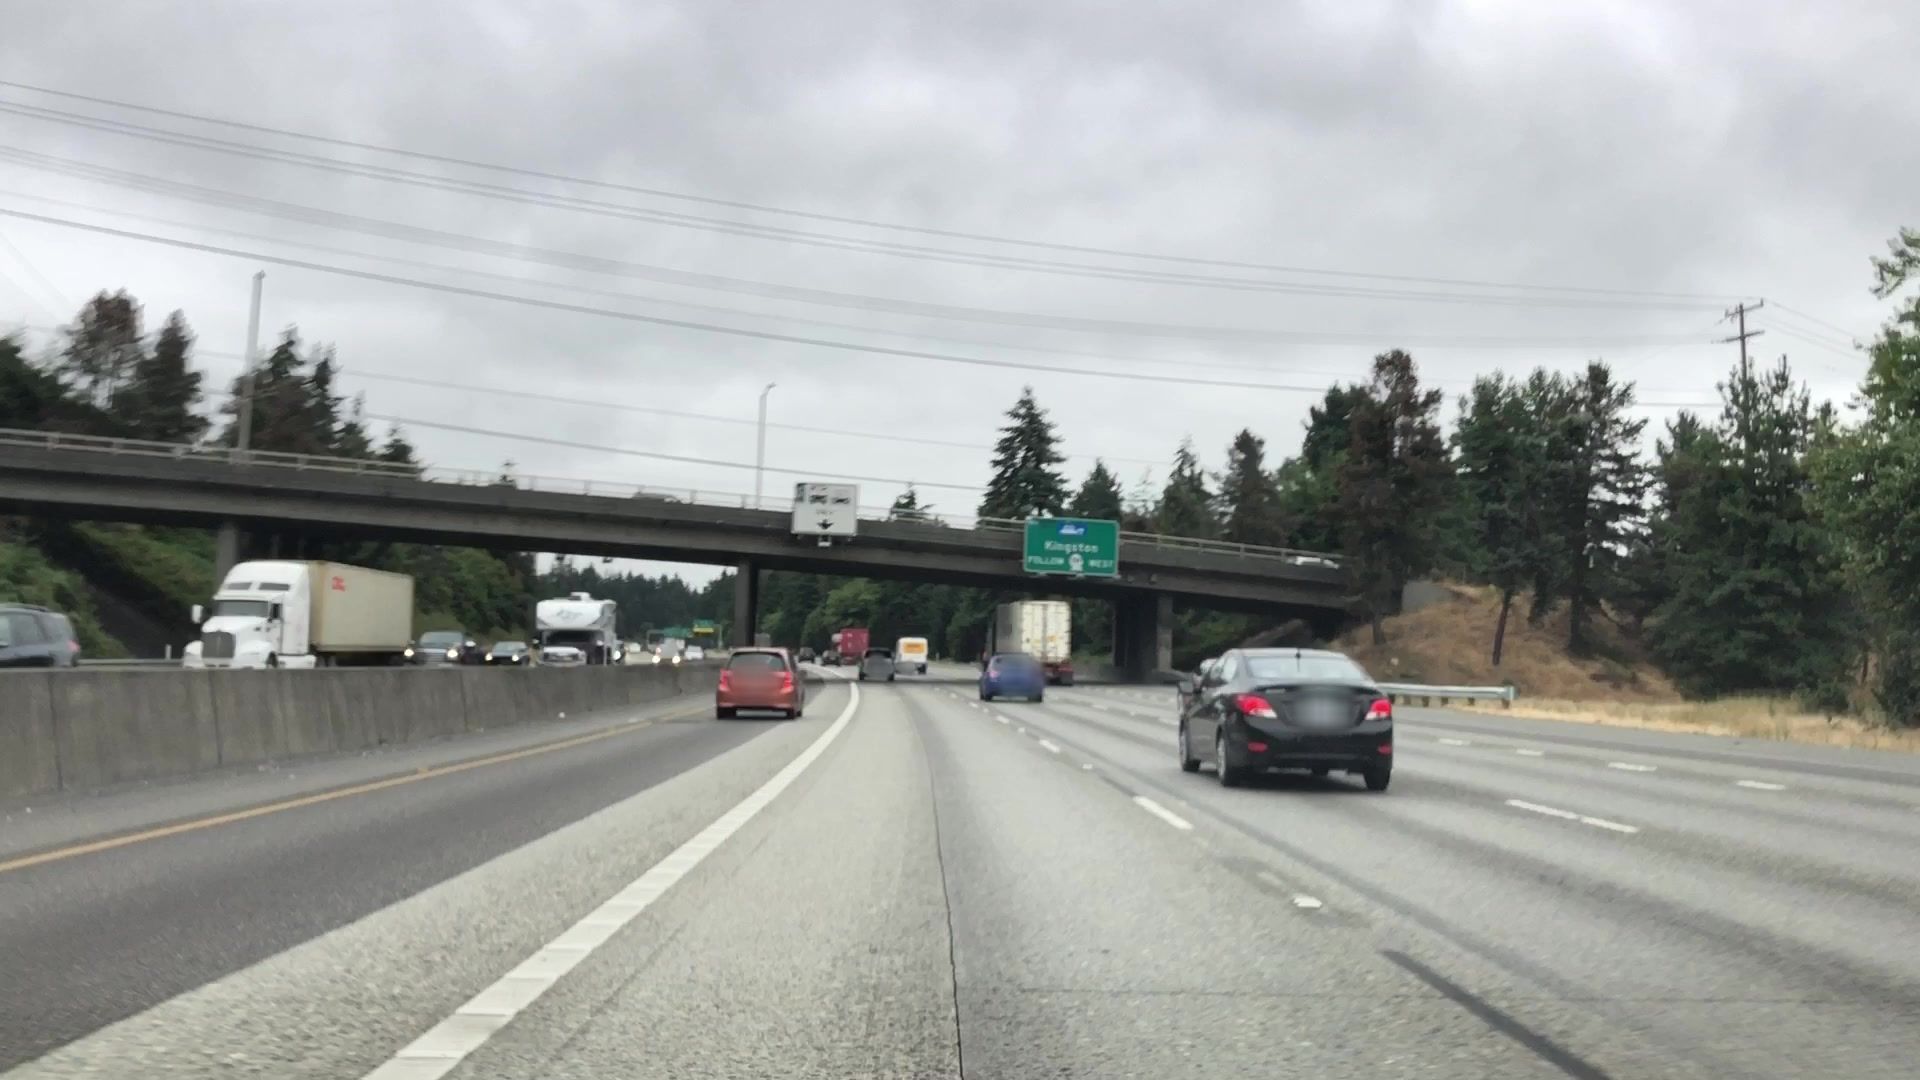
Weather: cloudy
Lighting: day
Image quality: good
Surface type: driving surface
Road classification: motorway
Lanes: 5
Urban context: urban centre
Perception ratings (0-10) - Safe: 2.51, Lively: 0.69, Beautiful: 1.72, Boring: 1.47, Depressing: 3.33, Wealthy: 2